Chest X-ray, AP view. Patient: 60 years old, sex M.
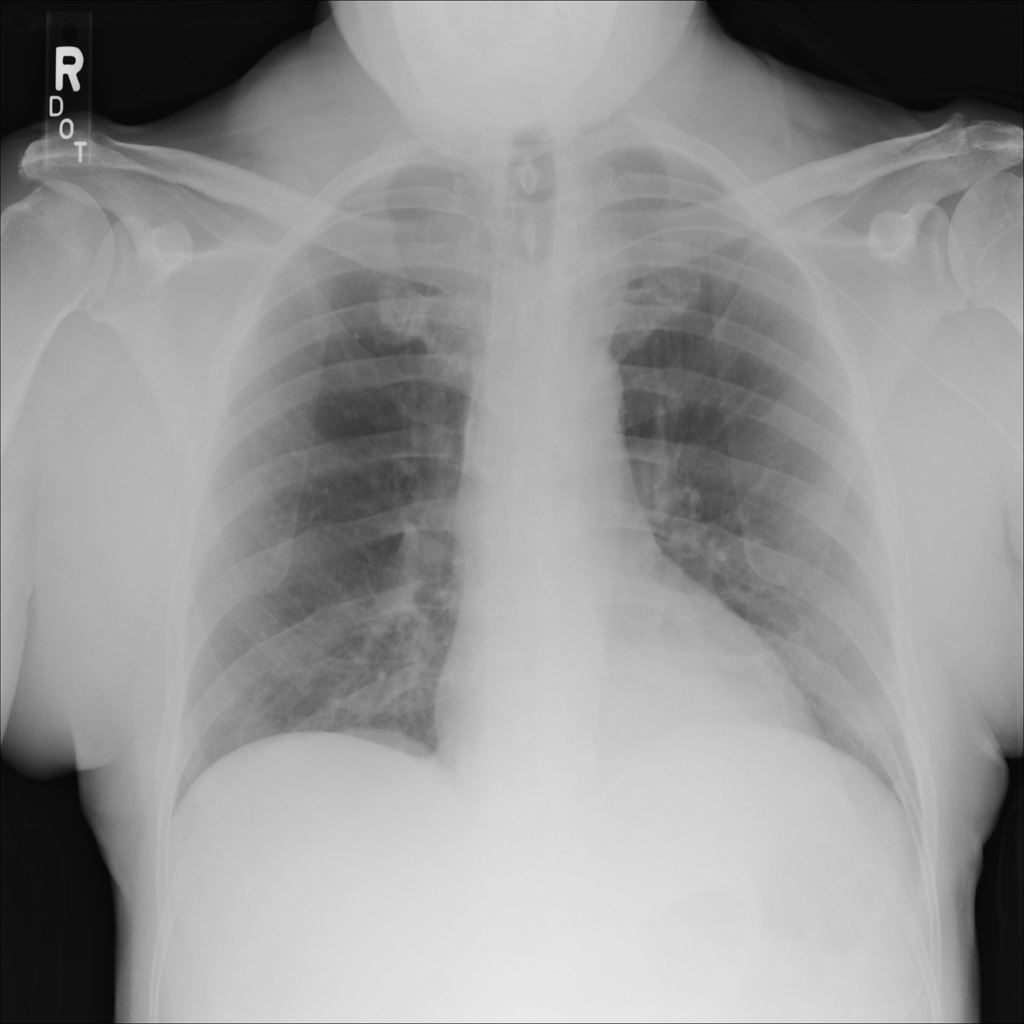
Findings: No Finding